Question: I am developing an android application in which I tried to play the video from URL.
The Video view in xml is mentioned below ,
'''
<VideoView xmlns:android="http://schemas.android.com/apk/res/android"
xmlns:tools="http://schemas.android.com/tools"
android:id="@+id/VideoView"
android:layout_width="match_parent"
android:layout_height="match_parent"
/>
'''
In fragment inside ViewPager ,the VideoView reference from xml is called and attached to MediaController
'''
videoView = (VideoView) studyVideo.findViewById(R.id.VideoView);
mediaController = new MediaController(getActivity());
mediaController.setAnchorView(videoView);
videoView.setMediaController(mediaController);
videoView.setVideoURI(Uri.parse(studyVideoUrl));
videoView.requestFocus();
videoView.setOnPreparedListener(new OnPreparedListener() {
// Close the progress bar and play the video
public void onPrepared(MediaPlayer mp) {
progressDialog.dismiss();
isVideoBuffered=true;
videoView.start();
}
});
'''
I could able to display the video like below,

In this screenshot, the 'MediaController' is displayed at the bottom of 'Activity'.But, I need to display at the bottom of VideoView like in Youtube.
Please help me finding the solution.
I have added the MediaController in xml like below,
'''
<?xml version="1.0" encoding="utf-8"?>
<RelativeLayout xmlns:android="http://schemas.android.com/apk/res/android"
android:layout_width="match_parent"
android:layout_height="match_parent" >
<VideoView
android:id="@+id/VideoView"
android:layout_above="@+id/mediaController"
android:layout_width="match_parent"
android:layout_height="match_parent"
/>
<MediaController
android:id="@+id/mediaController"
android:layout_width="fill_parent"
android:layout_height="wrap_content"
android:layout_alignParentBottom="true" >
</MediaController>
</RelativeLayout>
'''
In Java, I have updated in two places,
1. Replaced mediaController = new MediaController(getActivity()); with (MediaController) studyVideo
.findViewById(R.id.mediaController);
2. Added mediaController.show(); inside onPrepared(MediaPlayer mp) method
But, App Crashes with the following logcat error,
'''
07-06 00:25:25.936: E/MediaPlayer(32614): setDataSource: IOException! uri=https://ia700401.us.archive.org/19/items/ksnn_compilation_master_the_internet/ksnn_compilation_master_the_internet_512kb.mp4
07-06 00:25:35.331: E/AndroidRuntime(32614): FATAL EXCEPTION: main
07-06 00:25:35.331: E/AndroidRuntime(32614): java.lang.NullPointerException
07-06 00:25:35.331: E/AndroidRuntime(32614): at android.widget.MediaController.show(MediaController.java:435)
07-06 00:25:35.331: E/AndroidRuntime(32614): at android.widget.MediaController.show(MediaController.java:394)
07-06 00:25:35.331: E/AndroidRuntime(32614): at com.prime.soft.fragments.StudyVideoFragment$1.onPrepared(StudyVideoFragment.java:70)
07-06 00:25:35.331: E/AndroidRuntime(32614): at android.widget.VideoView$2.onPrepared(VideoView.java:399)
07-06 00:25:35.331: E/AndroidRuntime(32614): at android.media.MediaPlayer$EventHandler.handleMessage(MediaPlayer.java:2125)
07-06 00:25:35.331: E/AndroidRuntime(32614): at android.os.Handler.dispatchMessage(Handler.java:107)
07-06 00:25:35.331: E/AndroidRuntime(32614): at android.os.Looper.loop(Looper.java:194)
07-06 00:25:35.331: E/AndroidRuntime(32614): at android.app.ActivityThread.main(ActivityThread.java:5391)
07-06 00:25:35.331: E/AndroidRuntime(32614): at java.lang.reflect.Method.invokeNative(Native Method)
07-06 00:25:35.331: E/AndroidRuntime(32614): at java.lang.reflect.Method.invoke(Method.java:525)
07-06 00:25:35.331: E/AndroidRuntime(32614): at com.android.internal.os.ZygoteInit$MethodAndArgsCaller.run(ZygoteInit.java:833)
07-06 00:25:35.331: E/AndroidRuntime(32614): at com.android.internal.os.ZygoteInit.main(ZygoteInit.java:600)
07-06 00:25:35.331: E/AndroidRuntime(32614): at dalvik.system.NativeStart.main(Native Method)
'''
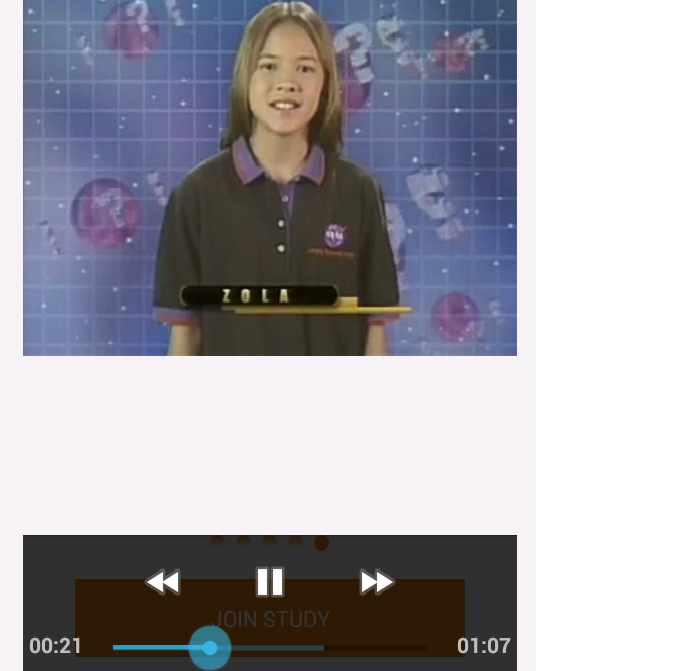
Answer: Finally I have resolved by extending 'MediaController'
'''
videoView = (VideoView) studyVideo.findViewById(R.id.VideoView);
mediaController = new ConstantAnchorMediaController(getActivity(),
videoView);
try {
mediaController.setAnchorView(videoView);
mediaController.setMediaPlayer(videoView);
videoView.setMediaController(mediaController);
videoView.setVideoURI(Uri.parse(studyVideoUrl));
} catch (Exception e) {
AlertMessage.showAlertMessage(getActivity(), e.toString());
}
videoView.setOnPreparedListener(new OnPreparedListener() {
// Close the progress bar and play the video
public void onPrepared(MediaPlayer mp) {
progressDialog.dismiss();
isVideoBuffered = true;
videoView.requestFocus();
videoView.start();
}
});
'''
'''
public class ConstantAnchorMediaController extends MediaController {
public ConstantAnchorMediaController(Context context, View anchor) {
super(context);
super.setAnchorView(anchor);
}
@Override
public void setAnchorView(View view) {
// Do nothing
}
}
'''
'''
<?xml version="1.0" encoding="utf-8"?>
<RelativeLayout xmlns:android="http://schemas.android.com/apk/res/android"
android:layout_width="match_parent"
android:layout_height="match_parent"
android:id="@+id/parent" >
<VideoView
android:id="@+id/VideoView"
android:layout_width="match_parent"
android:layout_height="match_parent"
android:layout_marginBottom="15dp"
android:layout_marginTop="15dp" />
</RelativeLayout>
'''
Hope , It will be helpful to anybody.